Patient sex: F
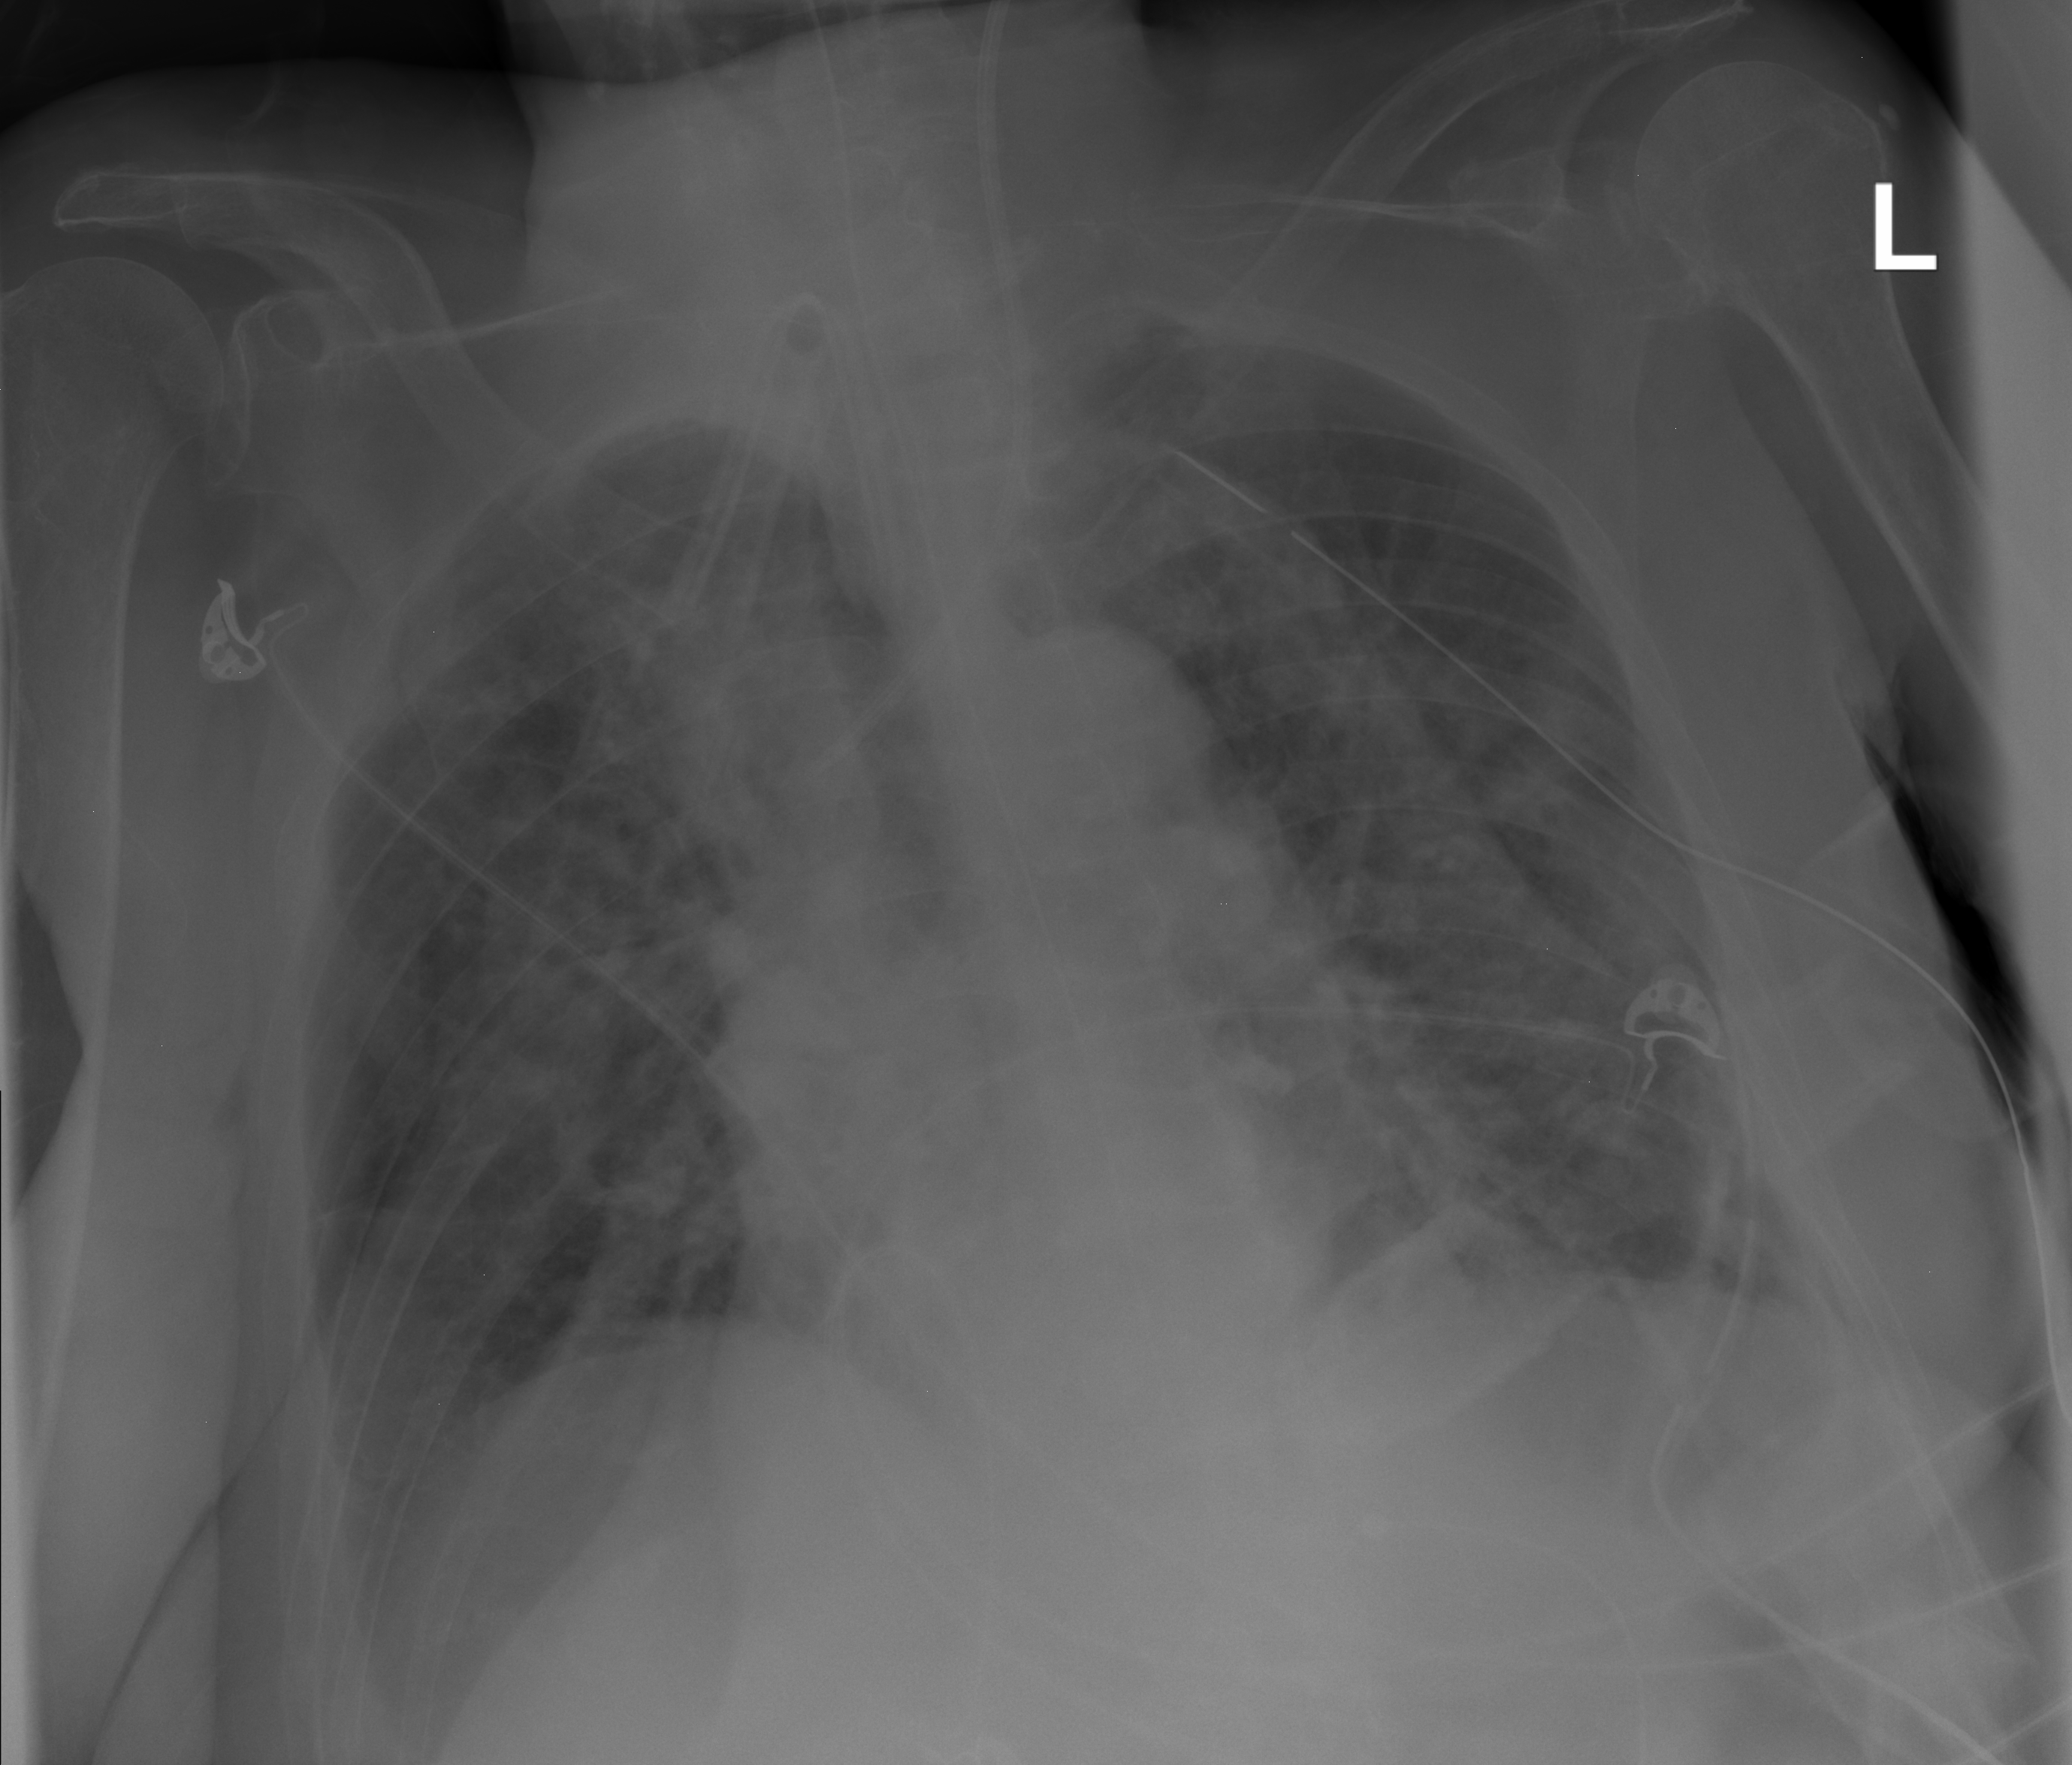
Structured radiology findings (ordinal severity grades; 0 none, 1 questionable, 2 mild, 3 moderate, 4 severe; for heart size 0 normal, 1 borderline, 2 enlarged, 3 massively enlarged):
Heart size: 1
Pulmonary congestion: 0
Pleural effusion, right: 0
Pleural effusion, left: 0
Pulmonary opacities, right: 3
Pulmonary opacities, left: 3
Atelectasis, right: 0
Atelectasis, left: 0